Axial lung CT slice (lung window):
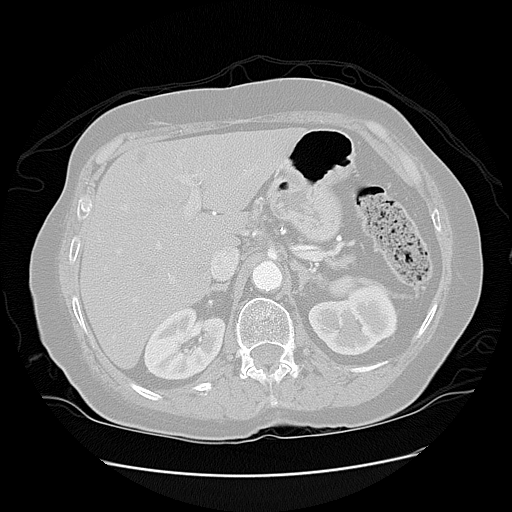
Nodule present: no